Question: I have a Master Page with nested pages in ASP.NET. Fairly simply I want to databind some hyperlinks to a gridview for the master page. This however is throwing a null reference exception when I try to set the DataSource.
1. I tested the code on a separate page and it works as expected.
2. When debugging I can see the Page_Load Sub hit twice, I don't know if this is the cause
3. I have one nested page being loaded, this is a blank page at the moment
'''
Object reference not set to an instance of an object.
'''

'''
Protected Sub Page_Load(ByVal sender As Object, ByVal e As System.EventArgs) Handles Me.Load
If Not Page.IsPostBack Then
Using model = New AccessDataModelDataContext
Dim result = From x In model.SiteLinks
Where x.IsActive
Select x
SiteLinks.DataSource = result
SiteLinks.DataBind()
End Using
End If
End Sub
'''
'''
<%@ Master Language="VB" AutoEventWireup="false" CodeBehind="Site.master.vb" Inherits="Access.Manager.Site" %>
<!DOCTYPE html PUBLIC "-//W3C//DTD XHTML 1.0 Transitional//EN" "http://www.w3.org/TR/xhtml1/DTD/xhtml1-transitional.dtd">
<html xmlns="http://www.w3.org/1999/xhtml">
<head runat="server">
<link href="~/Styles/Styles.css" rel="stylesheet" type="text/css" />
<title></title>
<asp:ContentPlaceHolder ID="head" runat="server">
</asp:ContentPlaceHolder>
</head>
<body>
<form id="form1" runat="server">
<div>
Site.Master
<asp:ContentPlaceHolder ID="ContentPlaceHolder1" runat="server">
<div class="navigation">
Site Links
<asp:GridView ID="SiteLinks" runat="server">
</asp:GridView>
</div>
<div class="content">Site Content</div>
</asp:ContentPlaceHolder>
</div>
</form>
</body>
</html>
'''
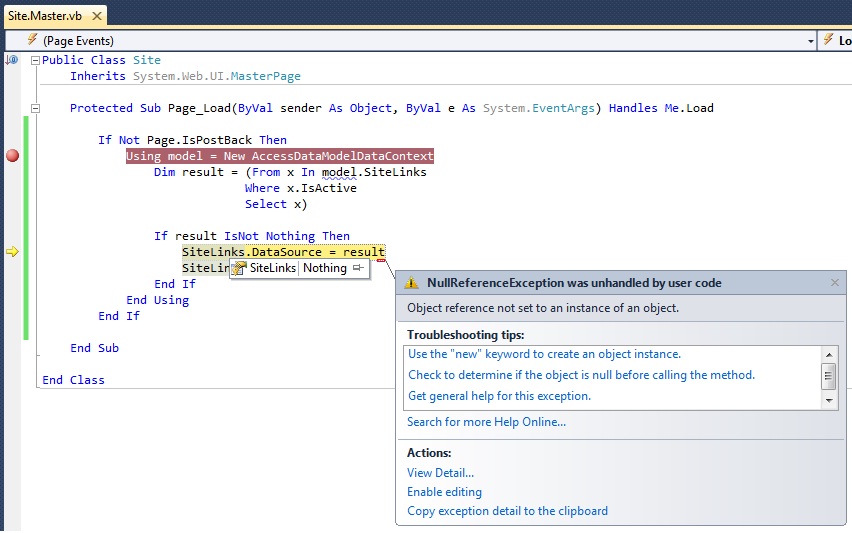
Answer: One glaring issue that I see, and could be your problem, is that your GridView exists inside of your content placeholder. Generally, those placeholders are for pages to implement, not the masterpage itself.
Move the contents of the place holder out of it:
'''
<body>
<form id="form1" runat="server">
<div>
Site.Master
<div class="navigation">
Site Links
<asp:GridView ID="SiteLinks" runat="server">
</asp:GridView>
</div>
<div class="content">Site Content</div>
<asp:ContentPlaceHolder ID="ContentPlaceHolder1" runat="server">
</asp:ContentPlaceHolder>
</div>
</form>
</body>
'''